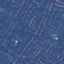
Land use / land cover: Residential